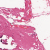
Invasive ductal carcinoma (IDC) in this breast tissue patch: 0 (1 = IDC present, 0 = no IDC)